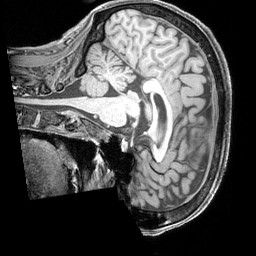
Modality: T1w
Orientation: sagittal
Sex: female
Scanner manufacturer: siemens
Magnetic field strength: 3 T
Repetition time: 2.3 s
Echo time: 0.00226 s